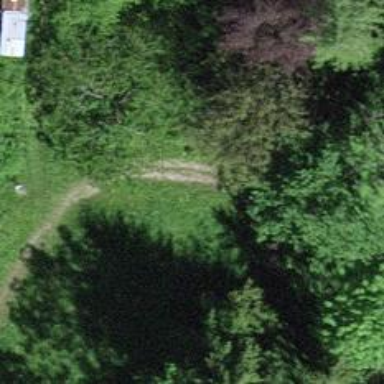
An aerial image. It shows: Path.